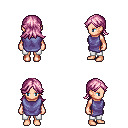
a pixel art fantasy rpg character, female body template, human, light skin, chain tabard jacket, white pants, pink loose hair, four views (front, back, left, right), 2x2 character sprite sheet, small pixel art, hard edges, no anti-aliasing